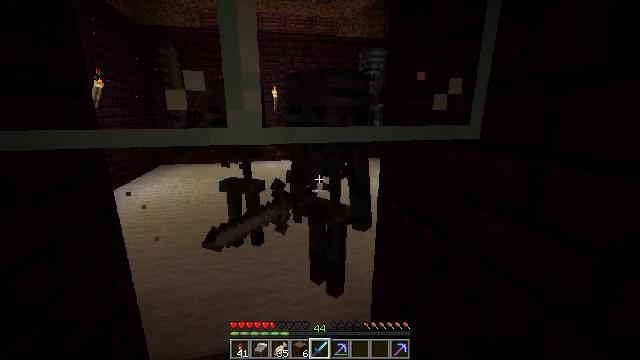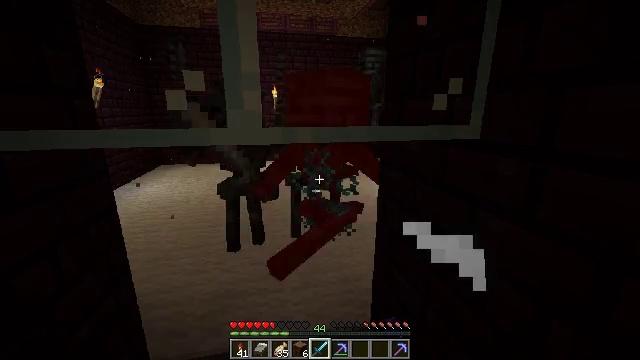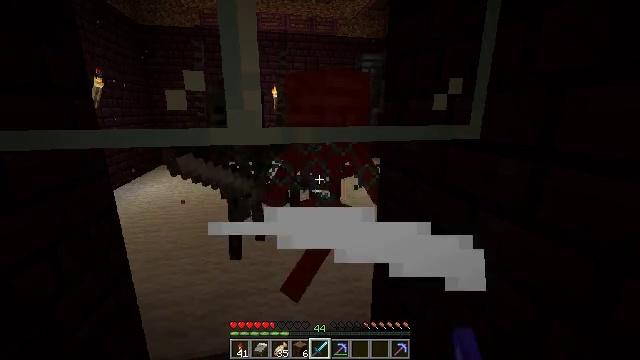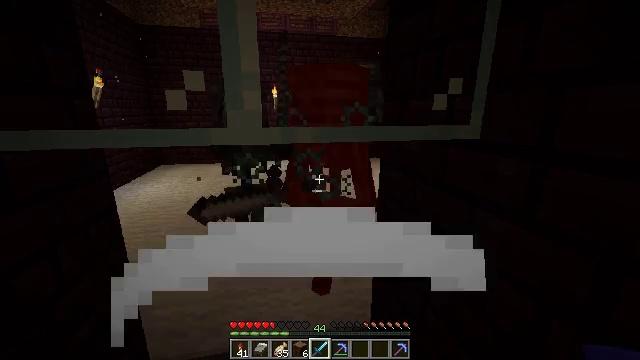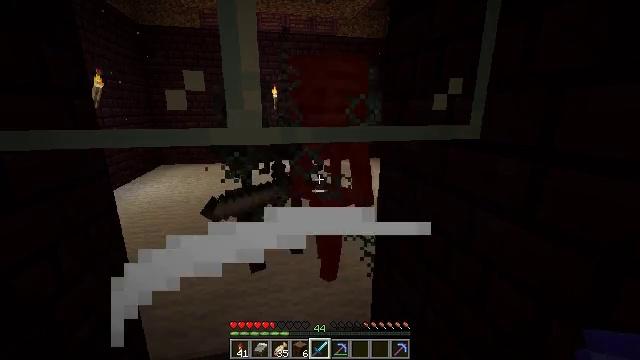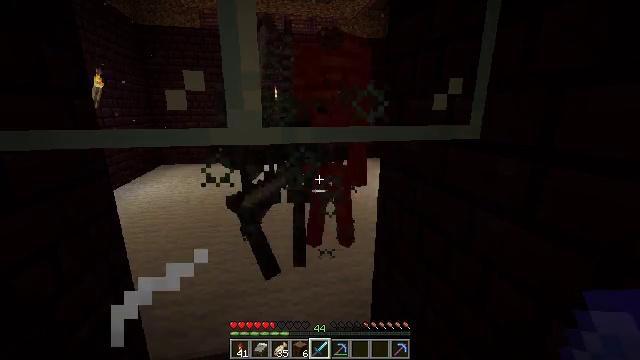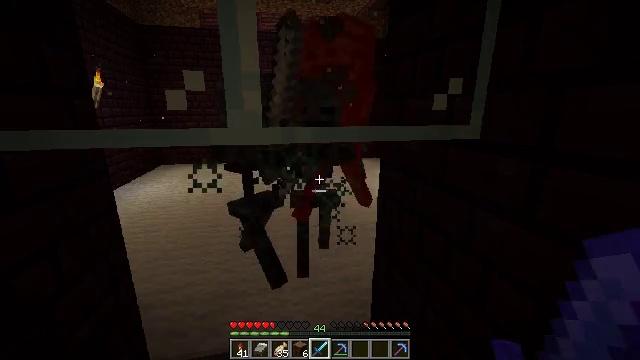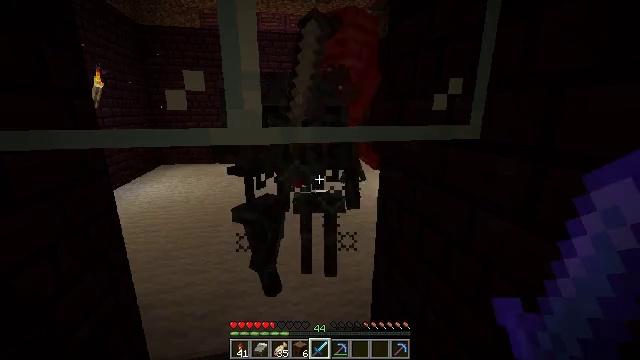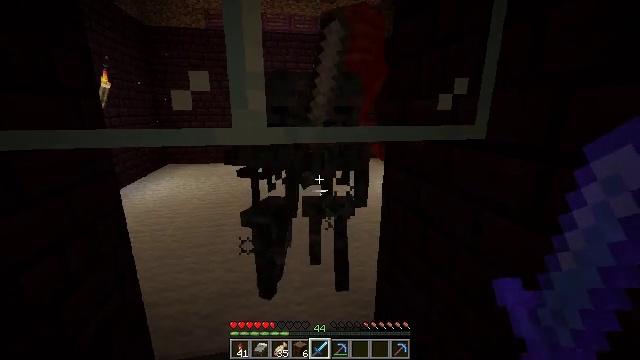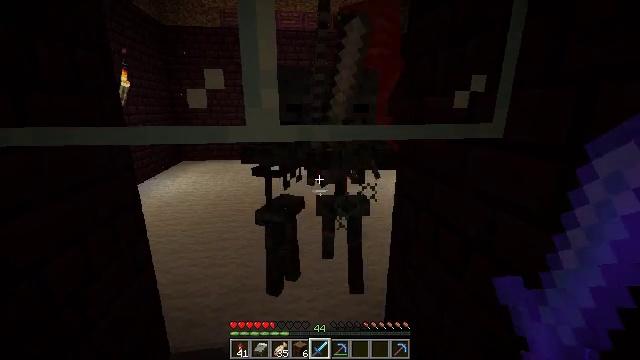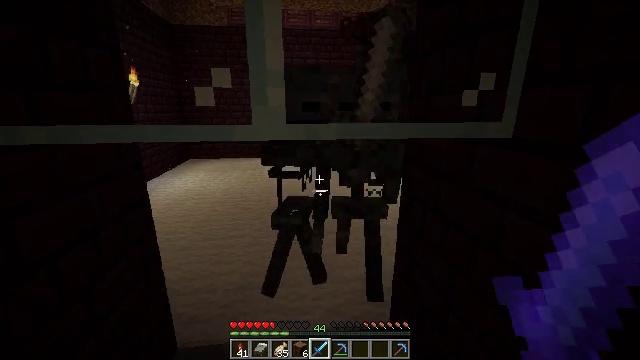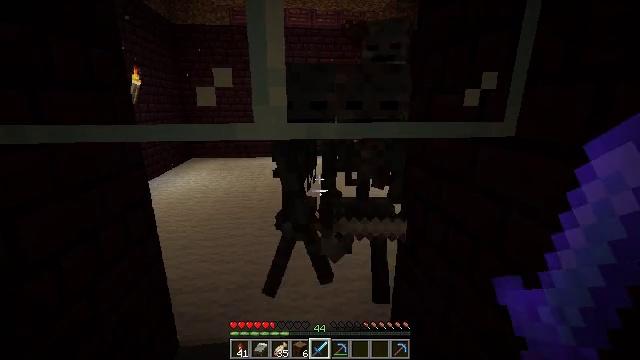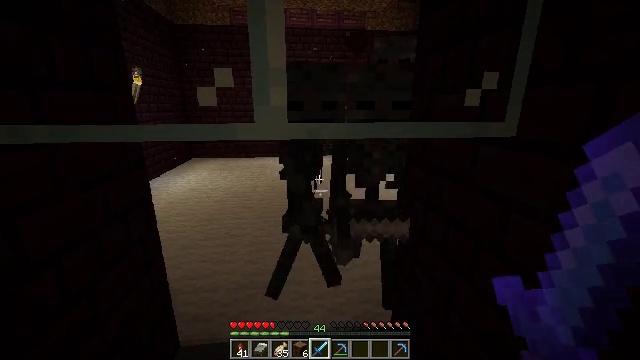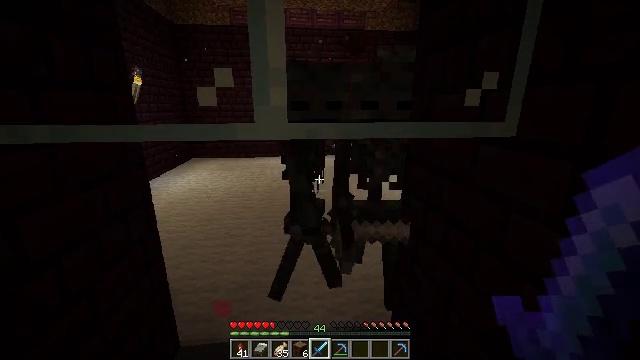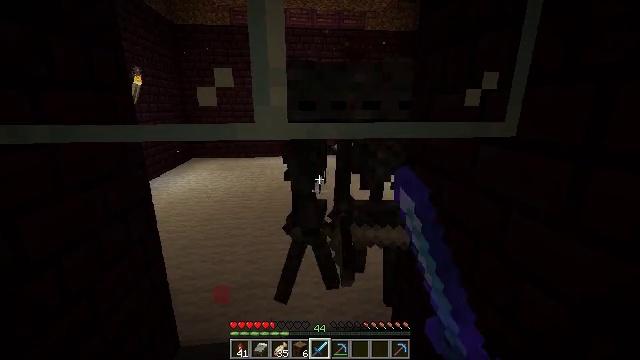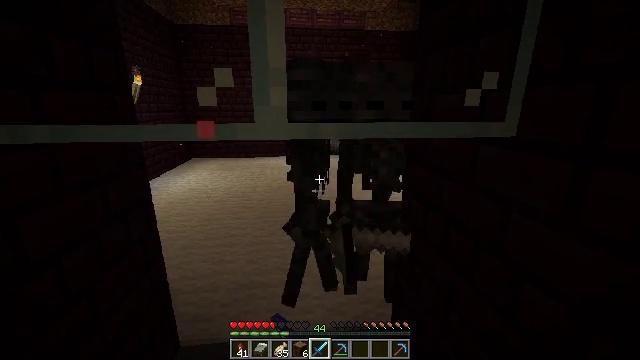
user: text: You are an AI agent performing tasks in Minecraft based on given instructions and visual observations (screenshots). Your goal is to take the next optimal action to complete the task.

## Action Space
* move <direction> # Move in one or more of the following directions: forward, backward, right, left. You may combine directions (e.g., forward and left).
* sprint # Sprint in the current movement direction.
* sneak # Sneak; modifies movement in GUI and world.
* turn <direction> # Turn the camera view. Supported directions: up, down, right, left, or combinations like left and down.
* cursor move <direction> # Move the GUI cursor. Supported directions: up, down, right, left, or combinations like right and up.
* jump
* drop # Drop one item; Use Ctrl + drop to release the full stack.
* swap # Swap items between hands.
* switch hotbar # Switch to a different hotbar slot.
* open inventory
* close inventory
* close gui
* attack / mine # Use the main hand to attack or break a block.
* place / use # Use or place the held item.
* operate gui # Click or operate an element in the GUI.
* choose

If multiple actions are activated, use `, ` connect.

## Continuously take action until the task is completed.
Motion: motion action
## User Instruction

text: Hunt nether mobs.
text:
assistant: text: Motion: no_op
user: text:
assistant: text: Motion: no_op
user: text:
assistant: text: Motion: no_op
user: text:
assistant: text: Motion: no_op
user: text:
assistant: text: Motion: no_op
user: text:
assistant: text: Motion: no_op
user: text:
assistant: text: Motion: no_op
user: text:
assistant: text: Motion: no_op
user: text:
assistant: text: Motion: turn left
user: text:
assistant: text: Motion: turn left
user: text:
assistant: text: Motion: no_op
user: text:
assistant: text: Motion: no_op
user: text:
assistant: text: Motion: attack / mine
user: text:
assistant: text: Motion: attack / mine
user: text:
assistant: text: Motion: attack / mine
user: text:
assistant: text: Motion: no_op
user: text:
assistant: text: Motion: no_op
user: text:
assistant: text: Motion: no_op
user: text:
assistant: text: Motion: no_op
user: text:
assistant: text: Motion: no_op
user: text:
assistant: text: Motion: no_op
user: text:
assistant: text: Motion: no_op
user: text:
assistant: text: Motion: no_op
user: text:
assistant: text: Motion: no_op
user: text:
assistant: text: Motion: no_op
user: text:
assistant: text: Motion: no_op
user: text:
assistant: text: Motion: no_op
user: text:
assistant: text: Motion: no_op
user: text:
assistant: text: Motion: no_op
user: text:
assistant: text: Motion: no_op